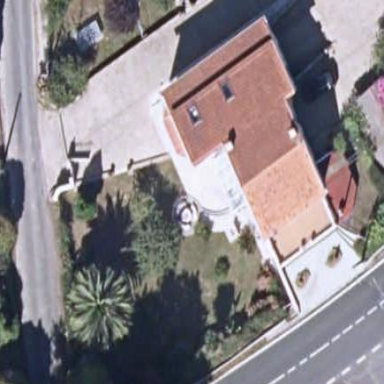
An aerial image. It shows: Simple house.